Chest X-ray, AP view. Patient: 15 years old, sex F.
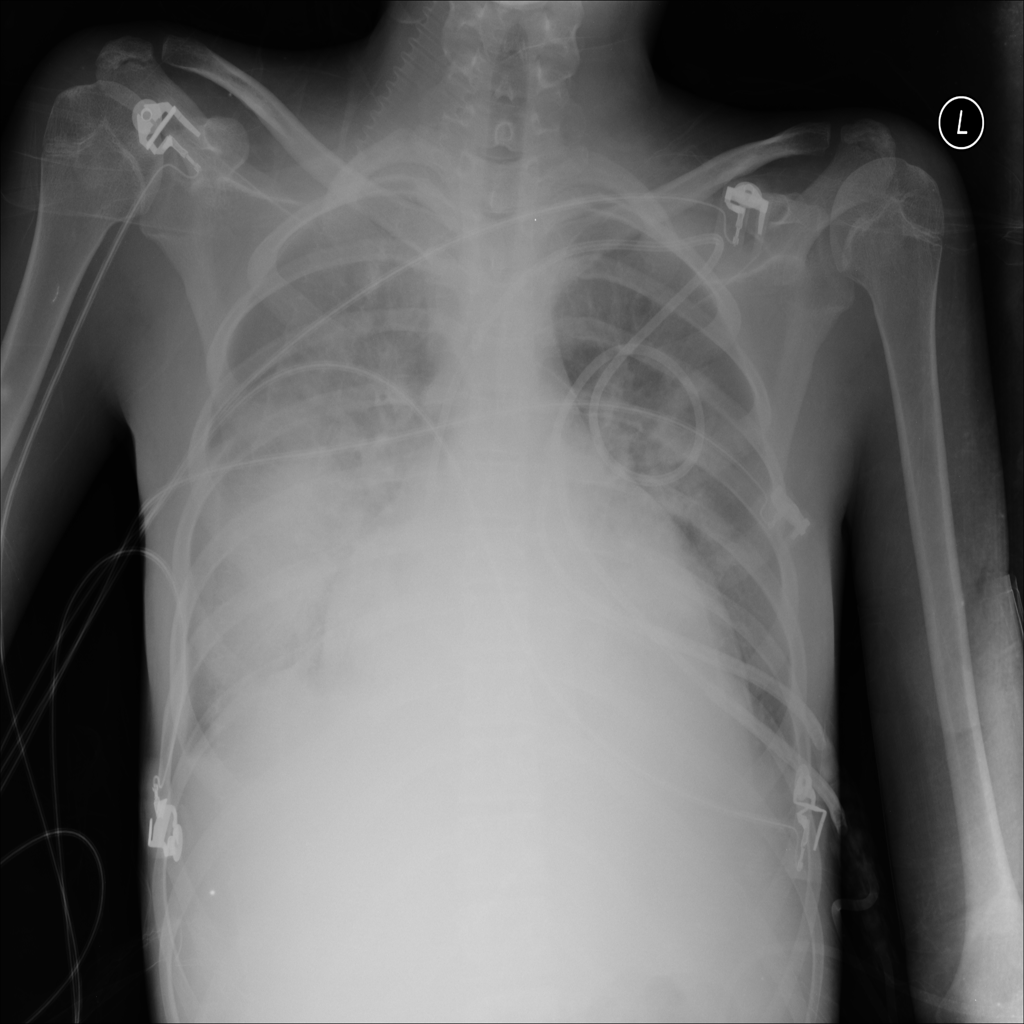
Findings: Cardiomegaly, Effusion